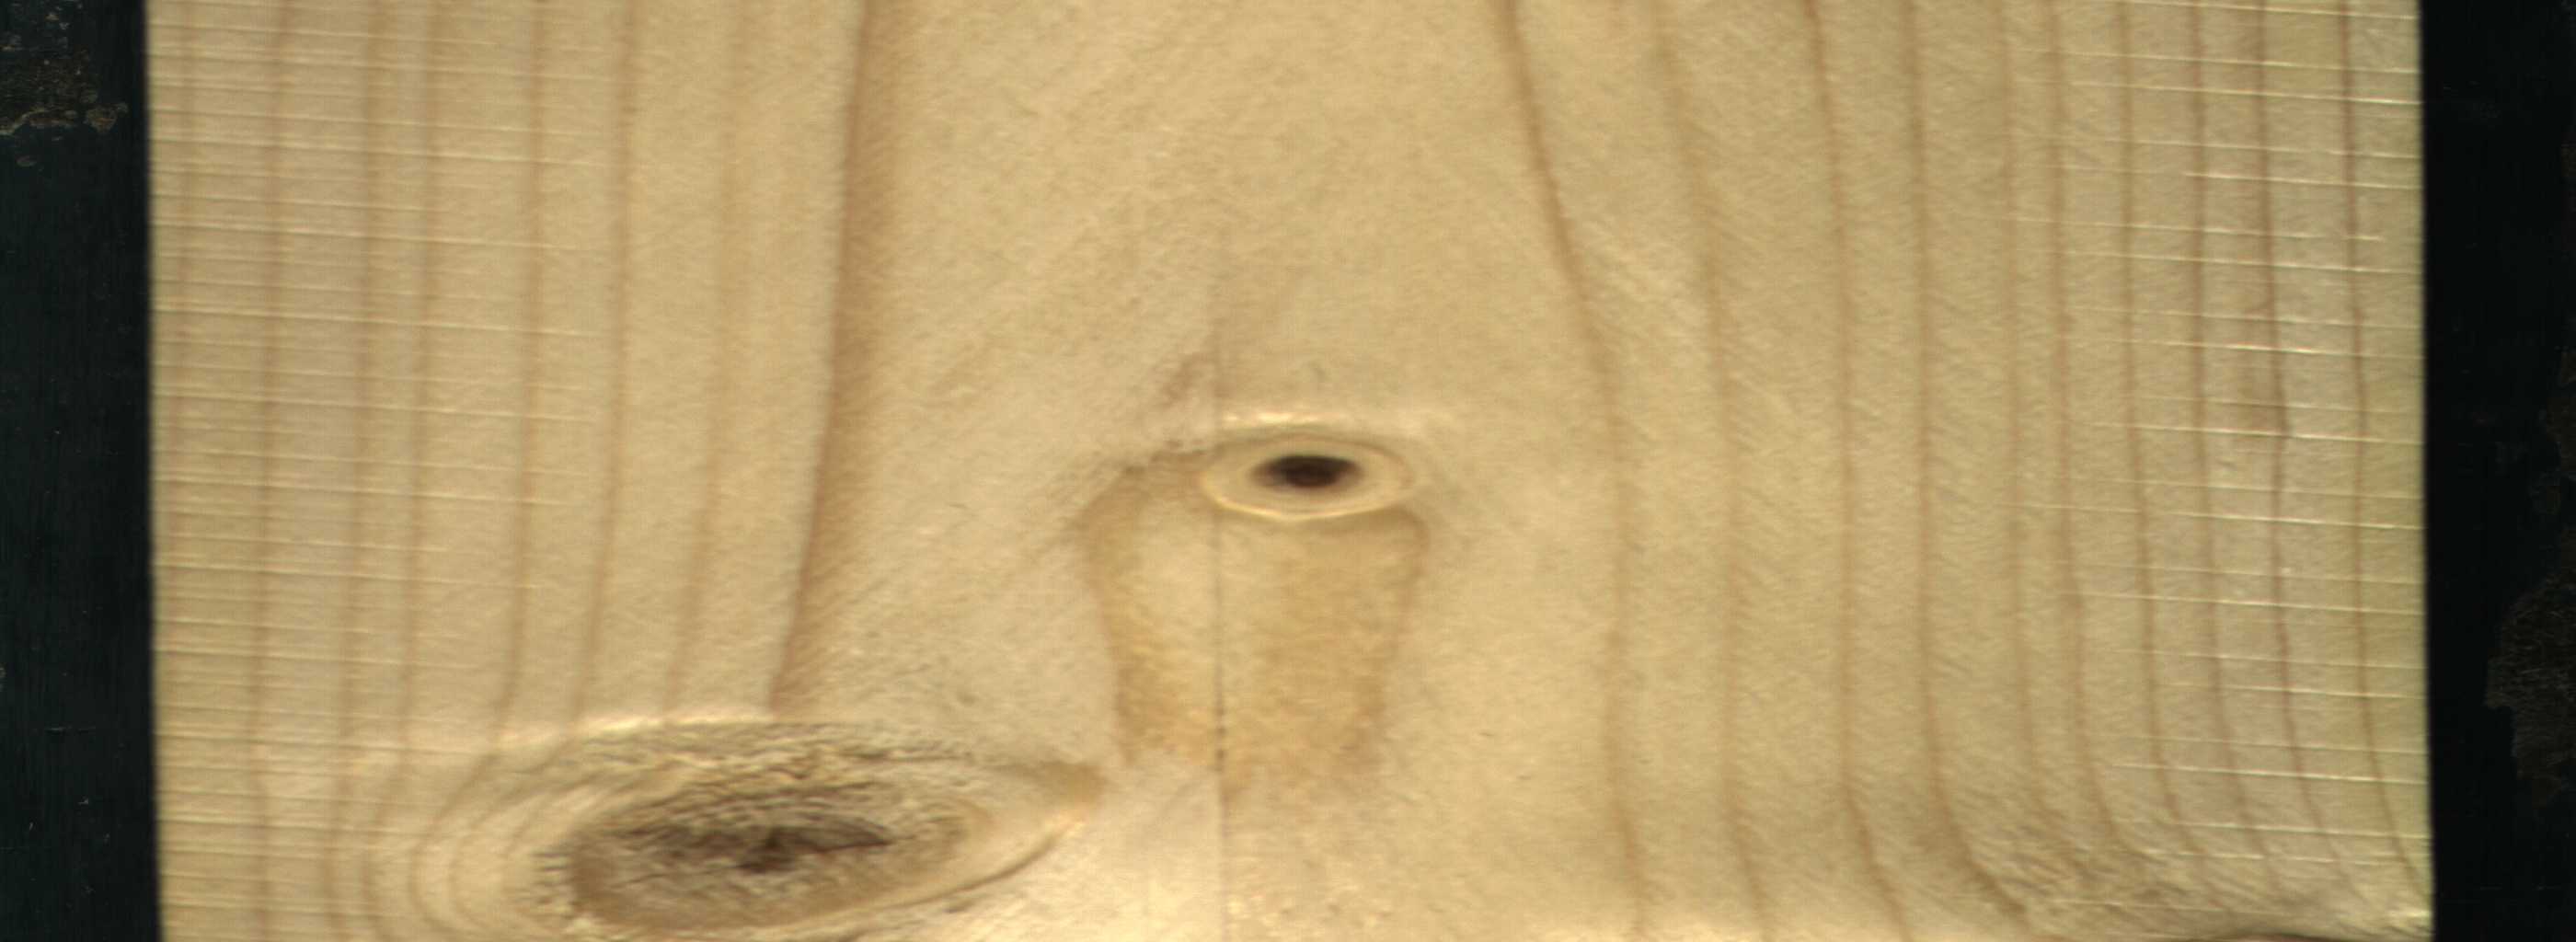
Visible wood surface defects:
knot_with_crack
Dead_Knot
Live_Knot